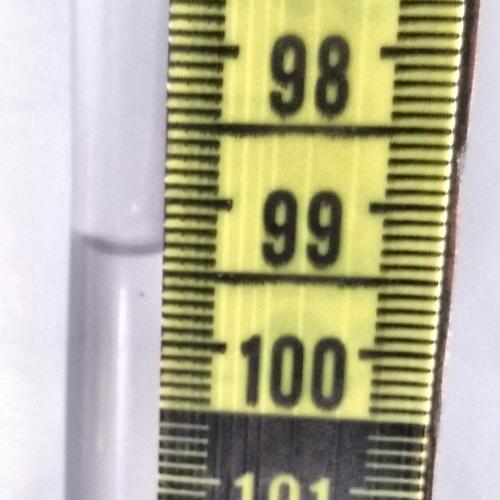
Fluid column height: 99.4 cm